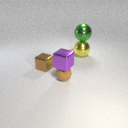
small brown metal cube to the left of large yellow metal sphere